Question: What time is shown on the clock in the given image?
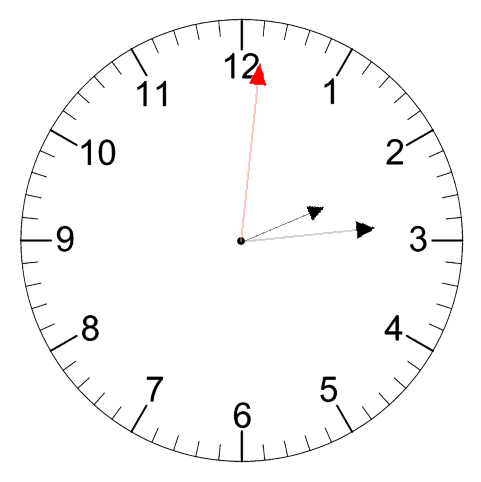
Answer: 02:14:01